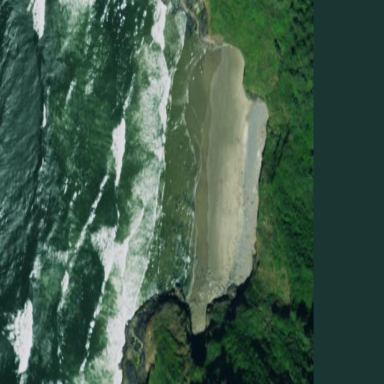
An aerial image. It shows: Sandy beach.